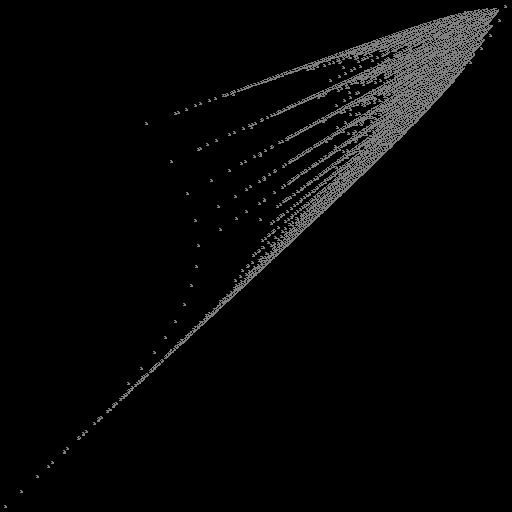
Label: drumlin